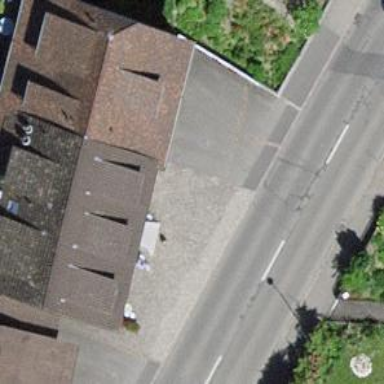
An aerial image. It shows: Restaurant.